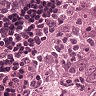
Metastatic tissue present: yes